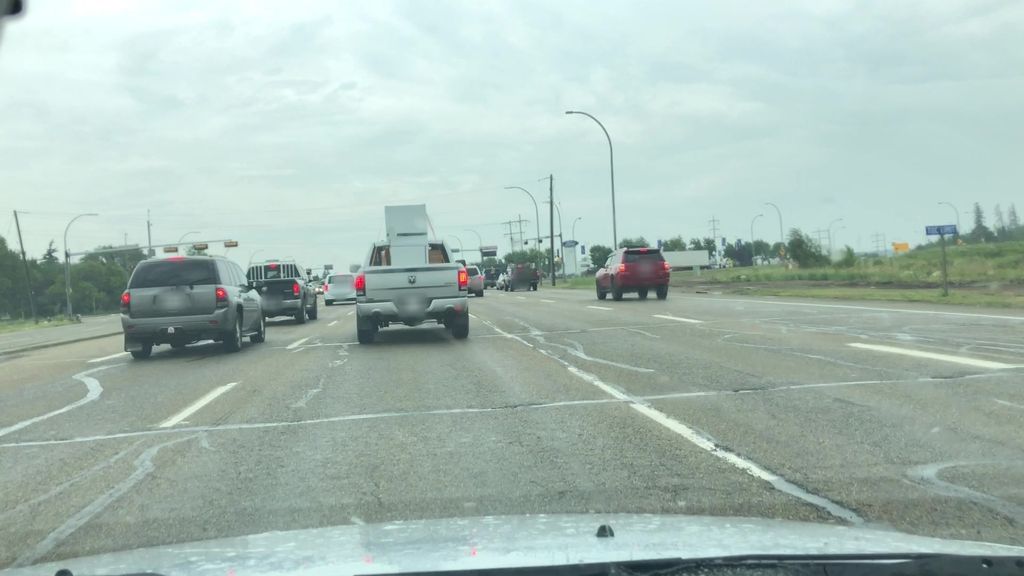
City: edmonton